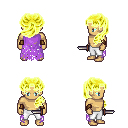
a pixel art fantasy rpg character, male body template, human, tanned skin, maroon tattered cape, white pants, gold princess hairstyle, leather bracers, dagger, four views (front, back, left, right), 2x2 character sprite sheet, small pixel art, hard edges, no anti-aliasing